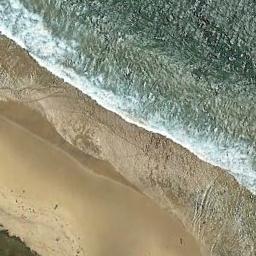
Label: beach